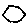
Label: hexagon